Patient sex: F
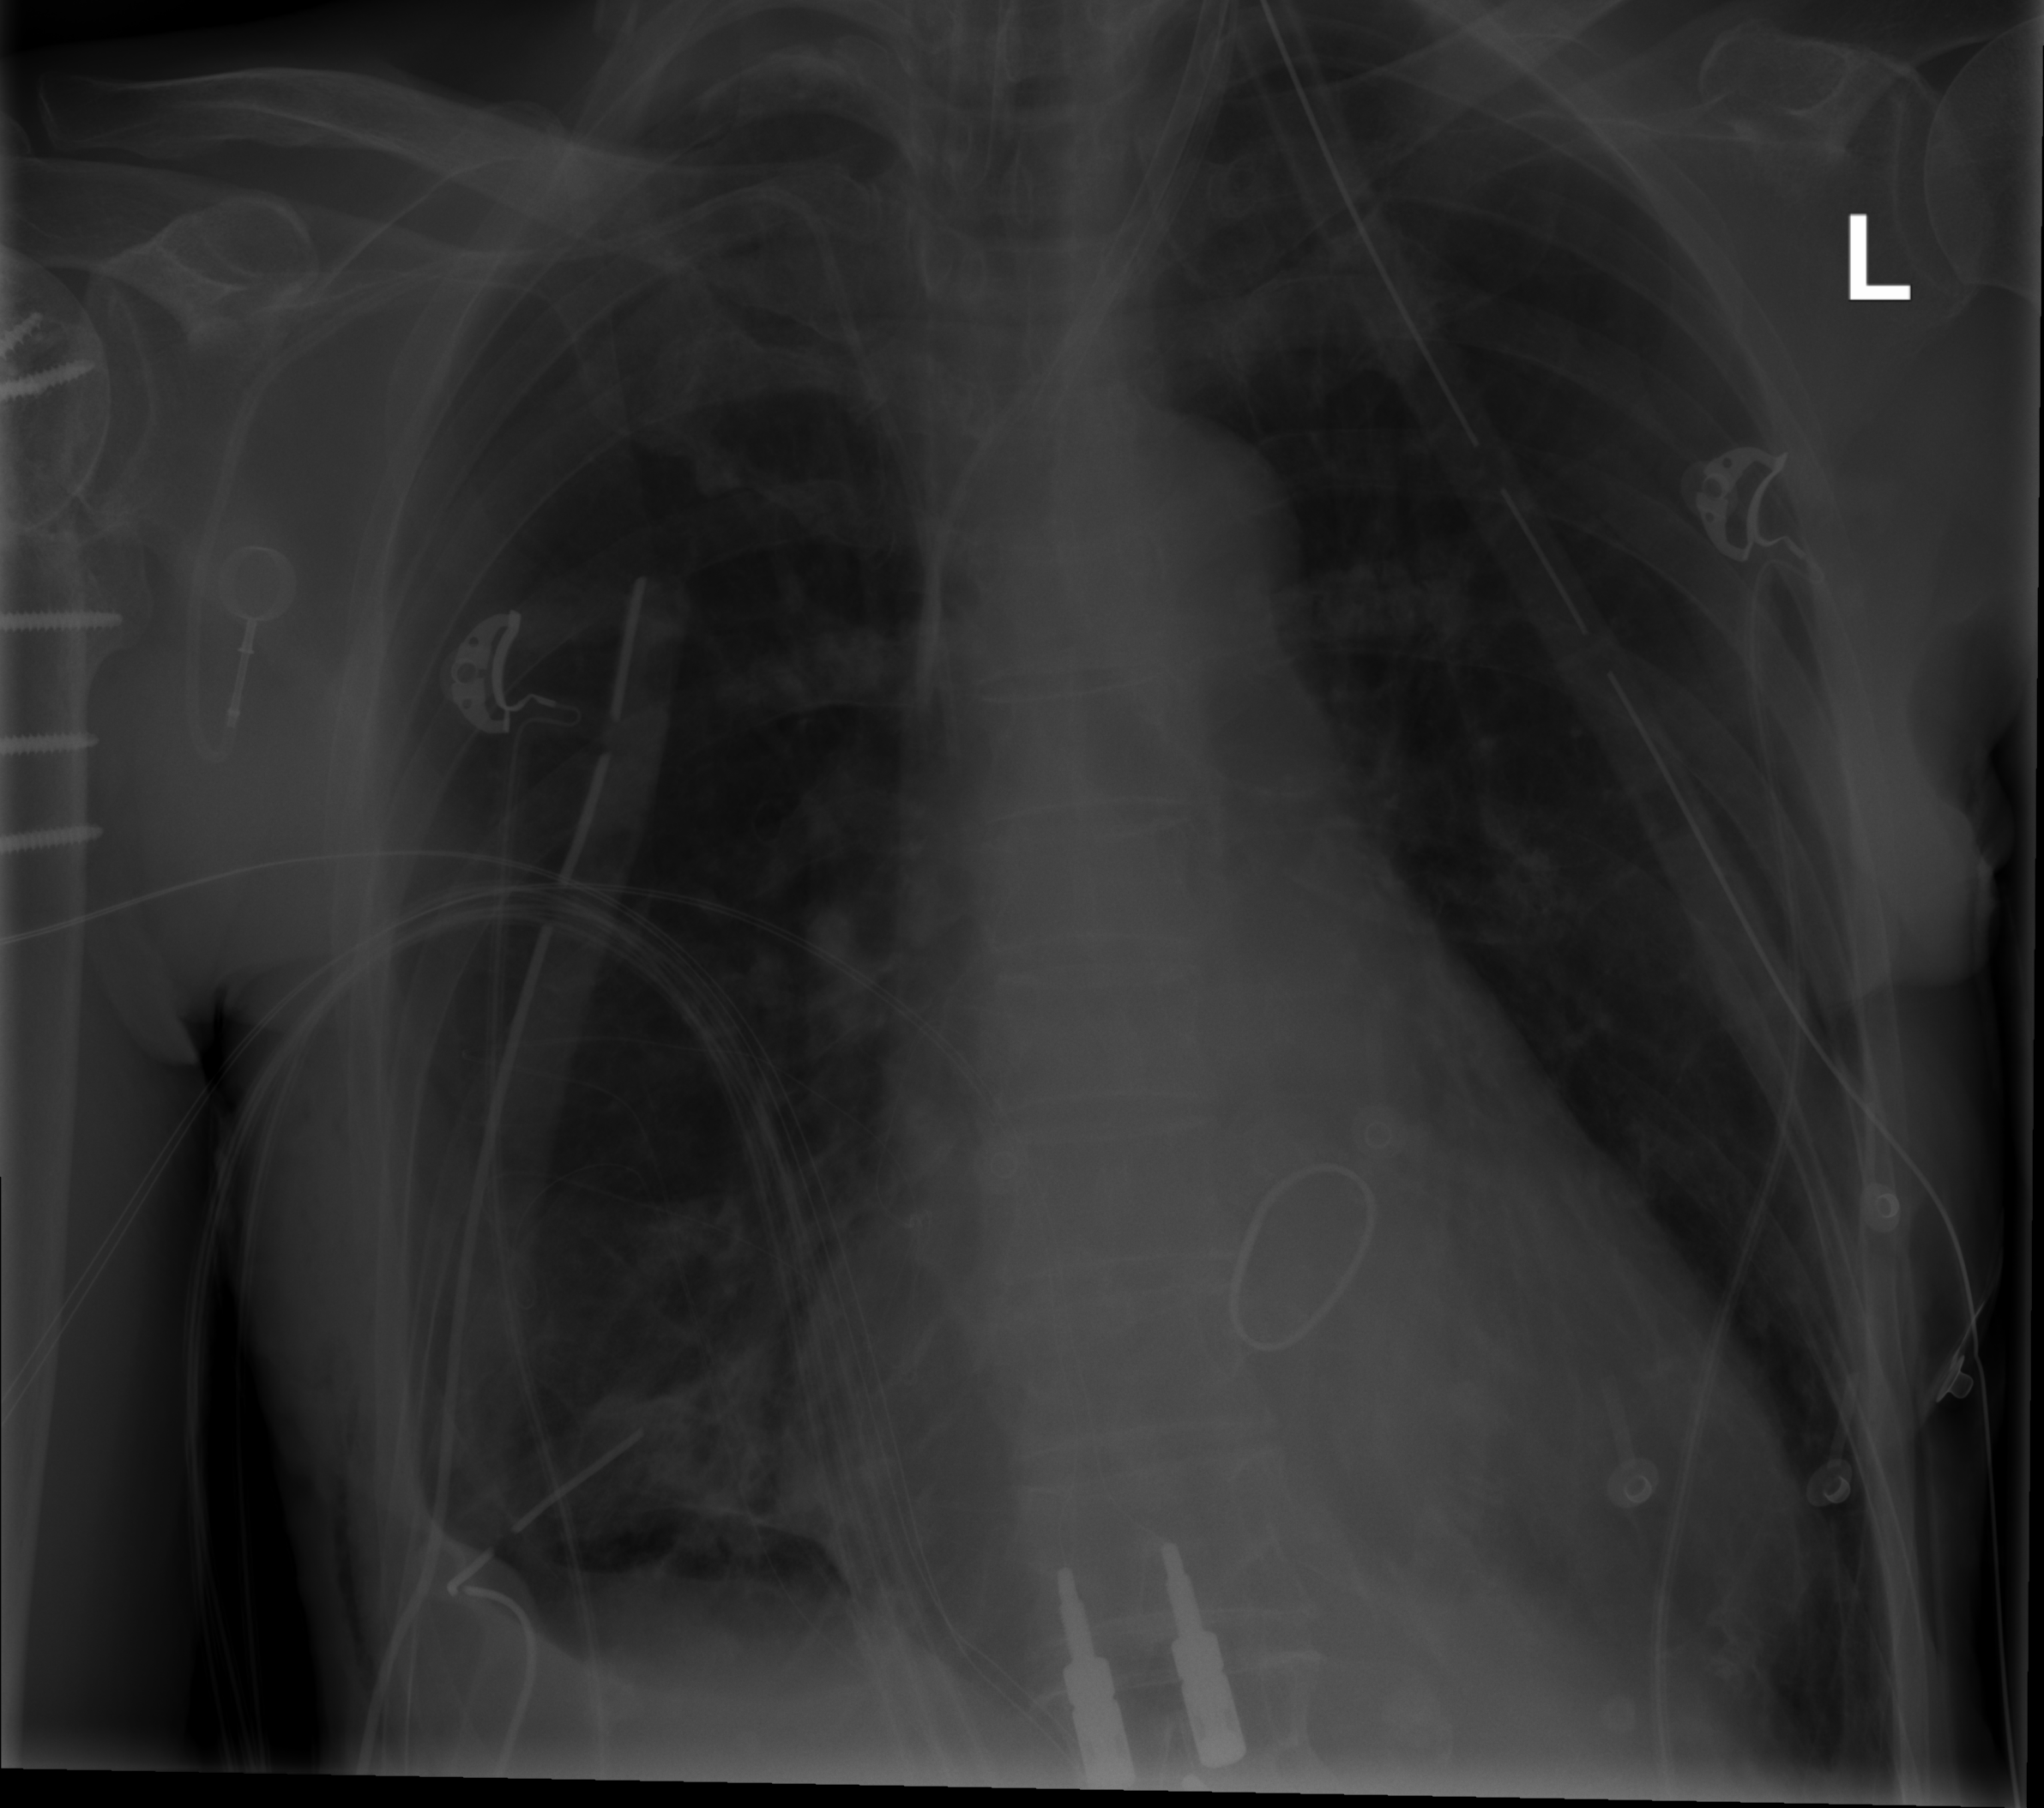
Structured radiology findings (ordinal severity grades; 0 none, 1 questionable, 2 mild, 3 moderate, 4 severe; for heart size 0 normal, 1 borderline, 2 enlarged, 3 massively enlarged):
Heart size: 2
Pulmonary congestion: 0
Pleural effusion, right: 2
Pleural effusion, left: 0
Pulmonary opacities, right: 0
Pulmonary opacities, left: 0
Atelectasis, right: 2
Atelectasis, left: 0